Question: I want to create a conincidence matrix using R Studio for a decision tree that I have generated. I have done the same in SPSS but am not able to figure out how to do the same in R. I am attaching an image of how it looks in SPSS. If you could point me to the right resource or link that can tell me what the quivalent of this in R is, that would be very helpful. Thank you!!

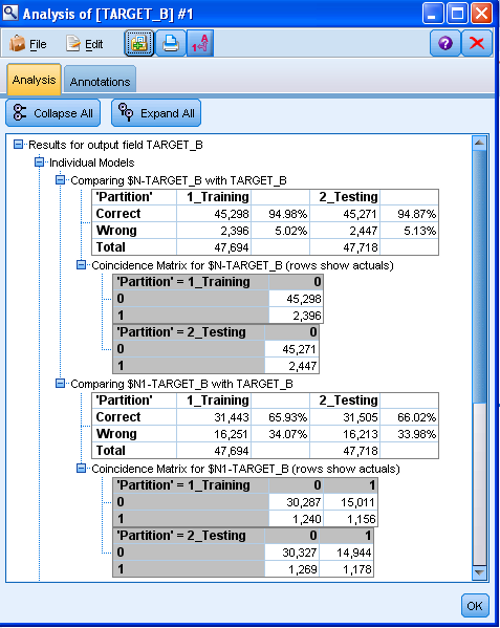
Answer: First, please try and ask targeted questions. What have you tried? What packages have you explored? Where are you getting stuck?
Nonetheless, I would start by reading through this, <URL>. Then, do this:
'''
install.packages("caret")
library(caret)
?confusionMatrix
'''